Question: I am still fairly new to programming, so there are some things I learn from observing but do not fully understand. The Try-Catch is one of these things. From what I have researched, the try statement allows me to define a block of code to be tested for errors, and the catch statement allows me to define a block of code to be executed if an error occurs in the try block.
I get that. And I have tried to use Try-Catch in situations where I was receiving exception errors that crashed my applications. The Try-Catch seemed to prevent (stop) the crashing. But here is my question, is it OK to have an application that constantly catches an exception error?
For example, I am working with EditText widget. I want the input values for the EditText to represent currency, so I applied android:inputType="numberDecimal". The issue I learned with this is that this attribute allows any number of values after the decimal. This is when I came up with an idea of updating the EditText programmically with the proper format, using something like DecimalFormat.
I am not posting my entire code, but here is the piece that I am curious about.
'''
@Override
public void onTextChanged(CharSequence s, int start, int before,
int count) {
// TODO Auto-generated method stub
DecimalFormat format = new DecimalFormat("0.00");
if (etBill.getText().toString() != null &&
etBill.getText().toString().length() > 0) {
try {
doubleBill = Double.parseDouble(etBill.getText().toString());
strFormatted = format.format(doubleBill);
Log.d(TAG, "unformatted(" + doubleBill + ")" +
" // formatted(" + strFormatted + ")");
//etBill.setText("$" + strFormatted, TextView.BufferType.EDITABLE);
etBill.setText("$" + strFormatted);
} catch (NumberFormatException nfe) {
Log.e(TAG, "FloatingPointParser.parseDouble error");
}
} else {
// values in editText were deleted; hardcode value
doubleBill = 0.0;
strFormatted = format.format(doubleBill);
}
}
'''
And here is the exception error I catch every single time I input a value into my EditText widget.

So my question is, is the Try-Catch a method for me to correct my errors? Is it OK to catch exception errors, such as this NumberFormapException through the life of an application running? Am I using this right? Thanks in advance!
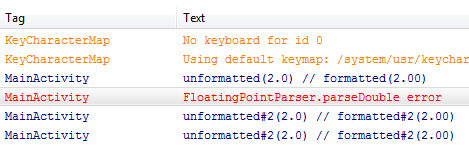
Answer: 'NumberFormatException' is a runtime exception and you are catching it correctly. However, instead of just printing something to let you know you have caught it, you should either handle it by re-running through your code or pass the exception up the stack. For example, if a user inputs a number and then this exception is caught, you could prompt them to re-enter a new number. If the number that is throwing this exception is not provided by a user, but by your code, then it indicates you have a logic error somewhere and should fix that to prevent this exception from being thrown in the first place.